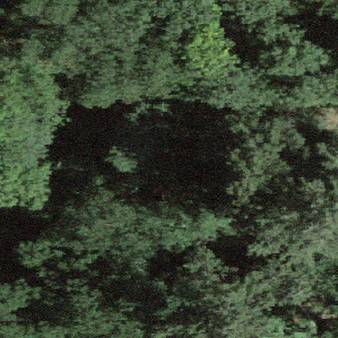
Label: other